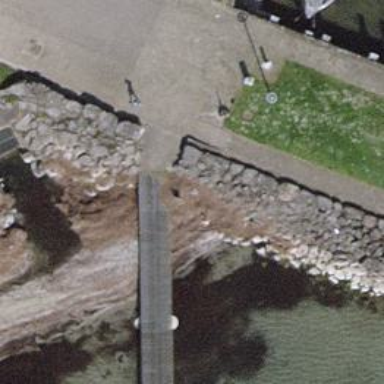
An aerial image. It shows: Man-made pier.